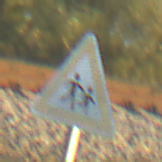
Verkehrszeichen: KinderLinks
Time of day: SunriseSunset
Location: Outdoor (RoadRail)
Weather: Clear
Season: NotSpecified
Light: Natural